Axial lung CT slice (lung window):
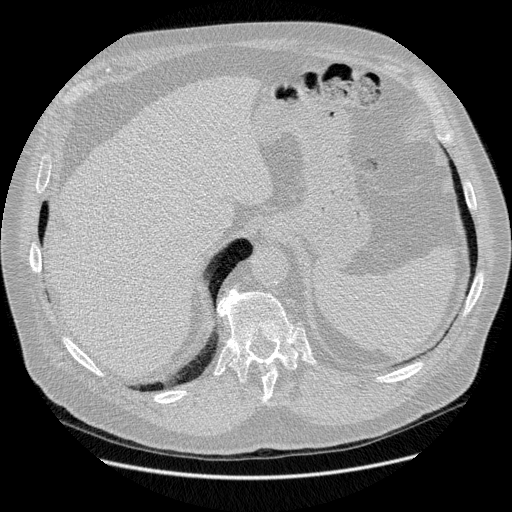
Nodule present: no